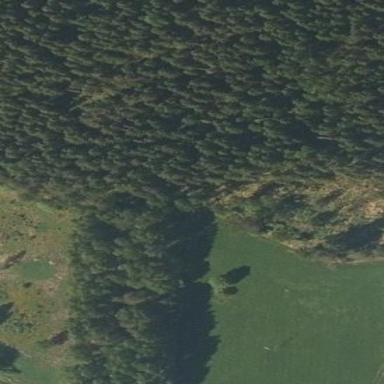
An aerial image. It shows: Transitional meadow.